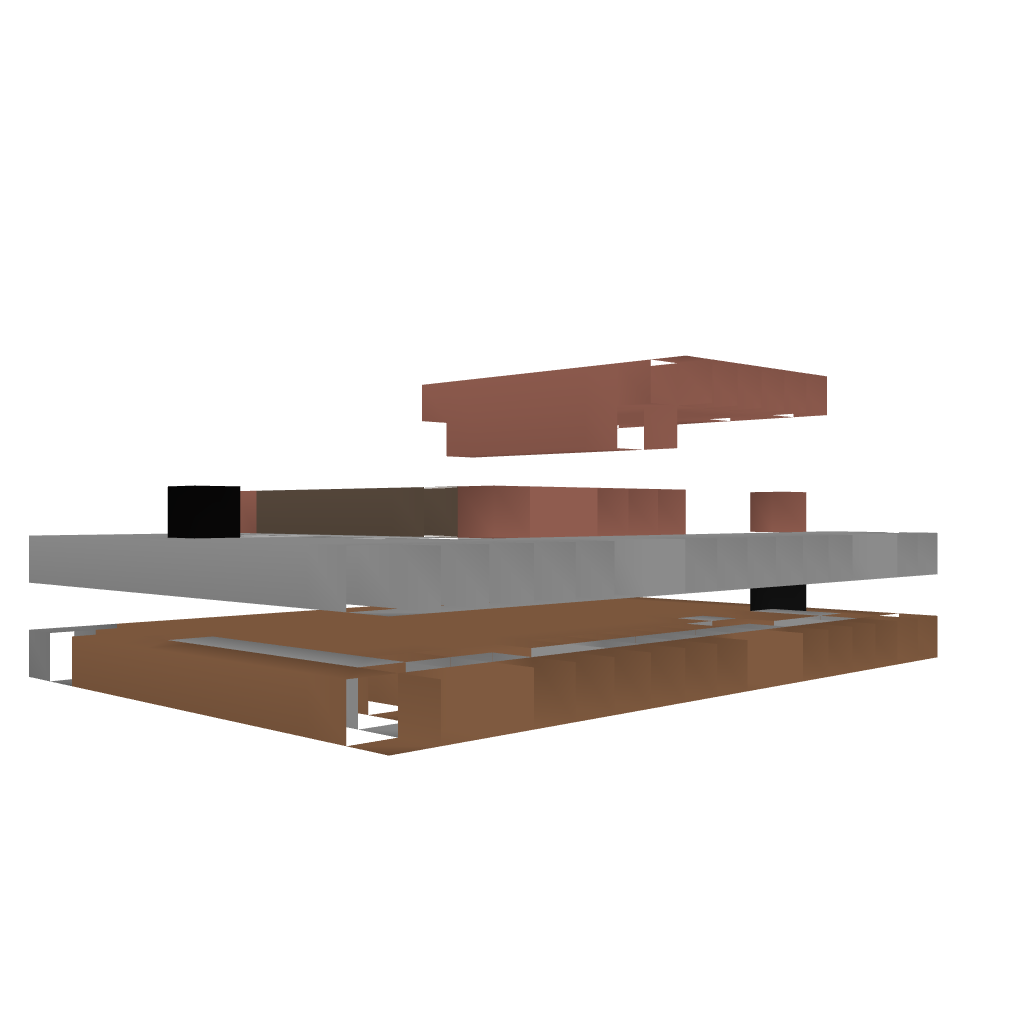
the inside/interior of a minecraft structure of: Wheat farm